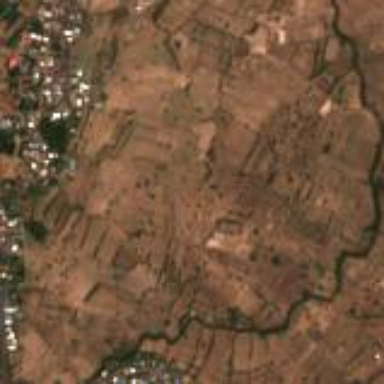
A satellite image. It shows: Farmland with rice crops ready for harvest.